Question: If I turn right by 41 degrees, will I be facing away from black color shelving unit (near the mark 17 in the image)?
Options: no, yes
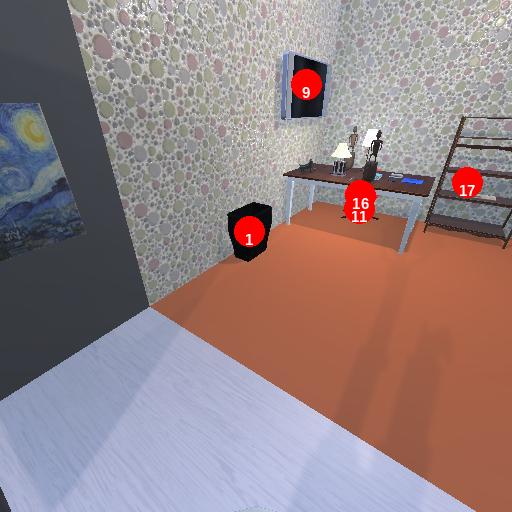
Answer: no